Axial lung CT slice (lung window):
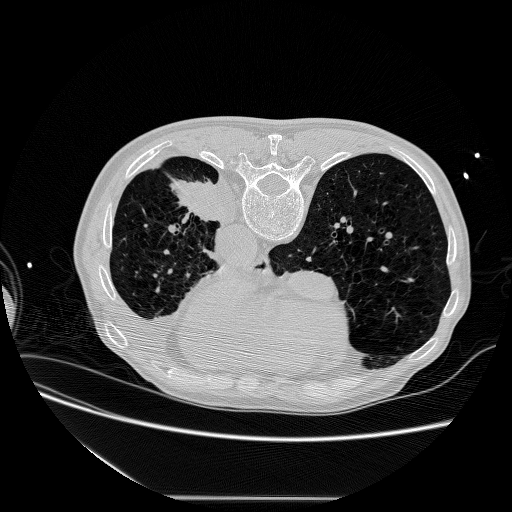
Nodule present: no